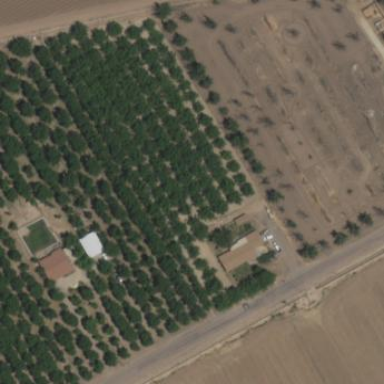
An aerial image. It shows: Orchard.